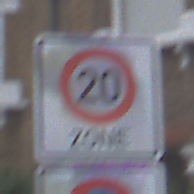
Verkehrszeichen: BeginnZone20
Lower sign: BeginnEingeschraenktesHalteverbotZone
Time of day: MorningAfternoon
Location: Outdoor (Urban)
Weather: Overcast
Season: NotSpecified
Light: Natural